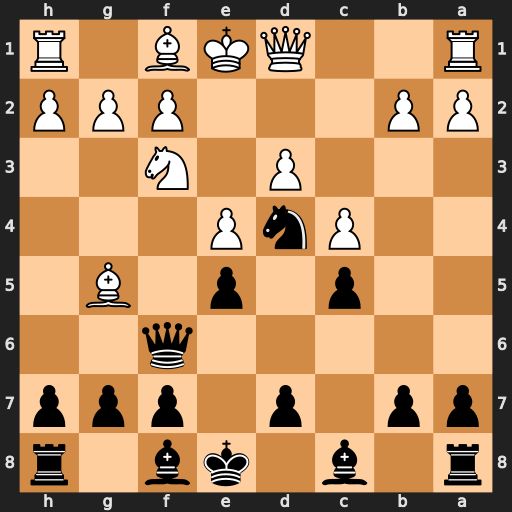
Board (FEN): r1b1kb1r/pp1p1ppp/5q2/2p1p1B1/2PnP3/3P1N2/PP3PPP/R2QKB1R
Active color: b
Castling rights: KQkq
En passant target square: -
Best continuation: Nxf3+ Qxf3 Qxg5